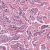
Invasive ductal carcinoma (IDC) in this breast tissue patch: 1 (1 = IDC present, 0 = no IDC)